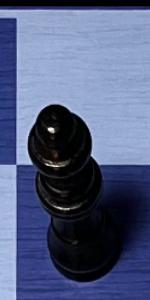
Label: Queen_Black